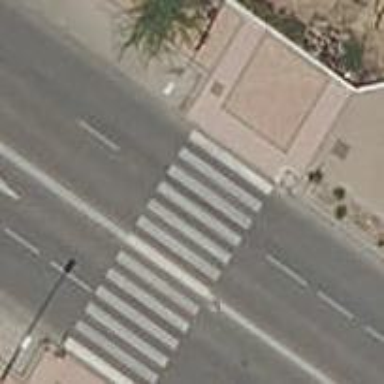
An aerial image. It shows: Zebra crossing on footway.